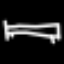
Label: bed